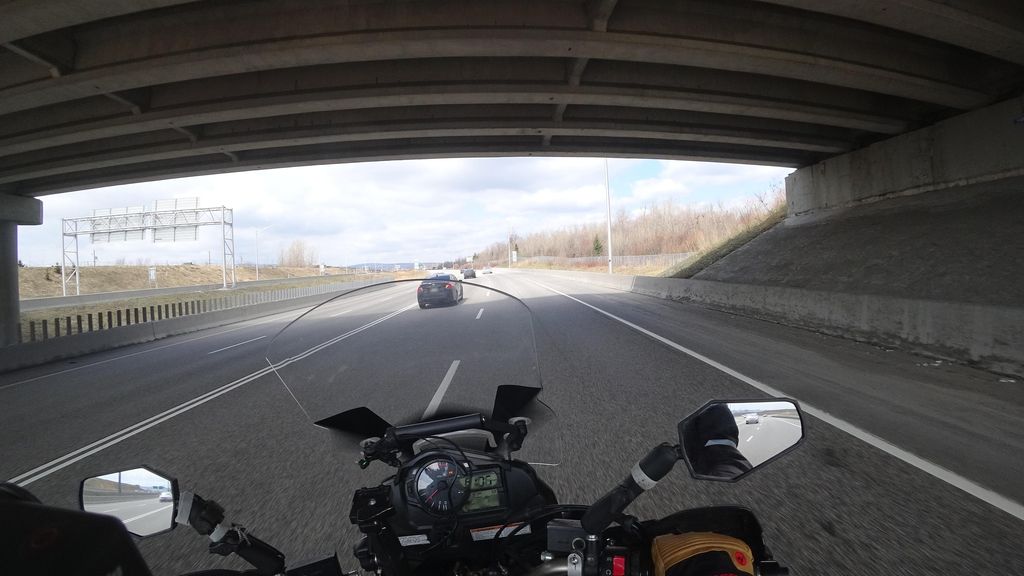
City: quebec_city